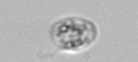
Label: Amoeba